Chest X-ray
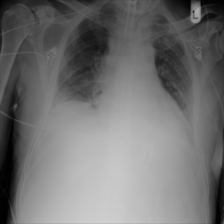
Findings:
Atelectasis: positive
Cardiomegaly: negative
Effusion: negative
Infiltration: negative
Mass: negative
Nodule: negative
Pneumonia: negative
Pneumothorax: negative
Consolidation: negative
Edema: negative
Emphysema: negative
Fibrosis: negative
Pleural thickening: negative
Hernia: negative